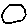
Label: circle